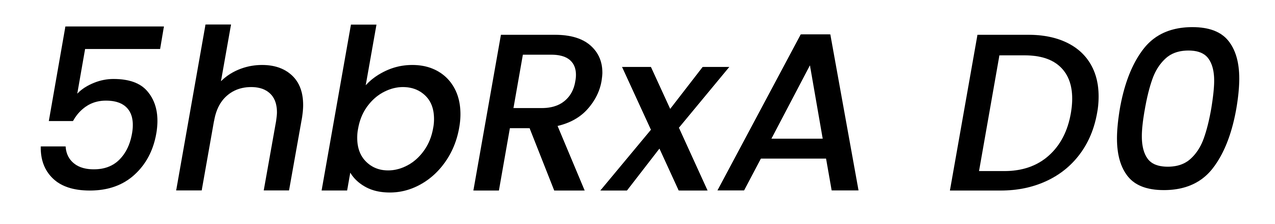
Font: Poppins-MediumItalic